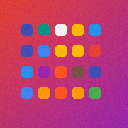
Screen state: on